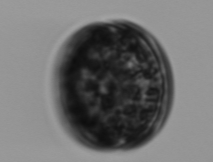
Label: Coscinodiscus